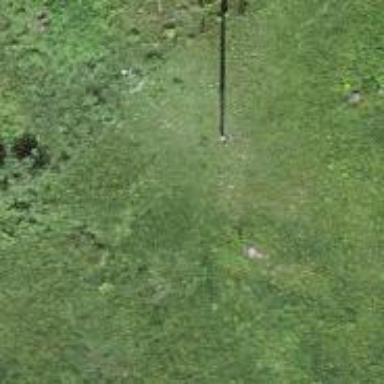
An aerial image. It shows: Power pole.